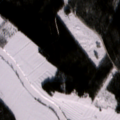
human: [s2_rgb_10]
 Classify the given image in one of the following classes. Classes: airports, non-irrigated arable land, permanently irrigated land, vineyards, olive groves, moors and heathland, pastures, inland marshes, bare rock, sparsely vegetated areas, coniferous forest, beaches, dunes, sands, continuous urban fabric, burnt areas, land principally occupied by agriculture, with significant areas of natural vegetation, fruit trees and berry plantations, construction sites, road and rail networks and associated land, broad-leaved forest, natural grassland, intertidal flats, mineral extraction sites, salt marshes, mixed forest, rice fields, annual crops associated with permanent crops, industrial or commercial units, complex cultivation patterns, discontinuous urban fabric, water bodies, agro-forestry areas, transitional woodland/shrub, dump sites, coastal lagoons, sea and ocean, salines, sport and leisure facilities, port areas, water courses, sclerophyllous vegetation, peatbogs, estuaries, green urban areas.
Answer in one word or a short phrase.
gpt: non-irrigated arable land, land principally occupied by agriculture, with significant areas of natural vegetation, coniferous forest, mixed forest